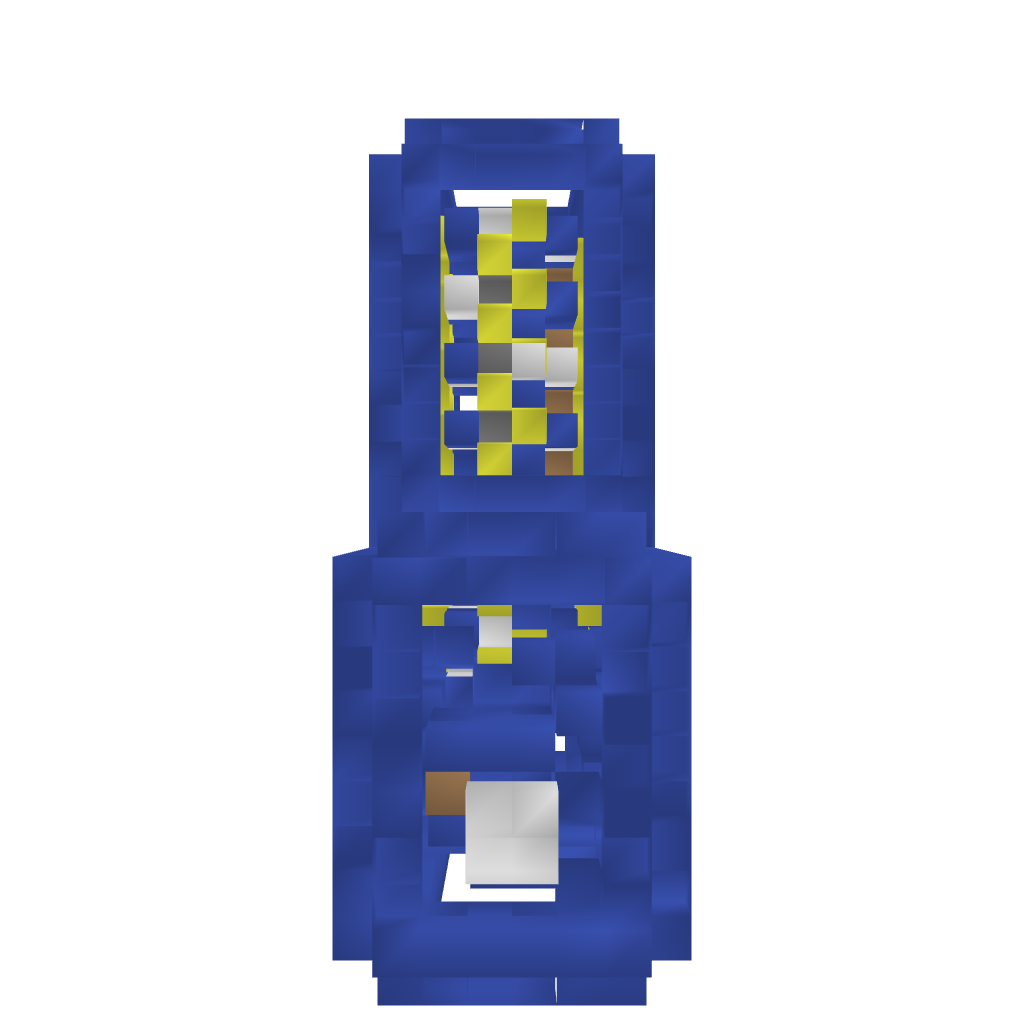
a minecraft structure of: Compact 'Infinite' Counter bad low quality